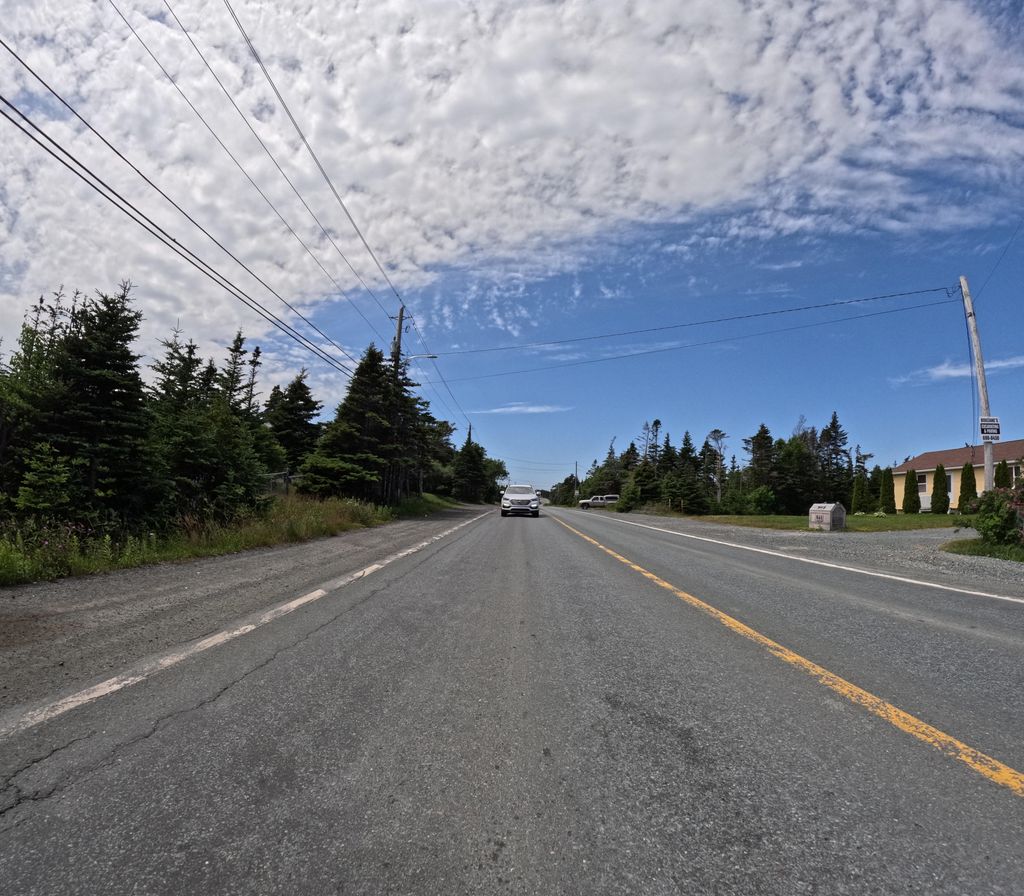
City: st_johns